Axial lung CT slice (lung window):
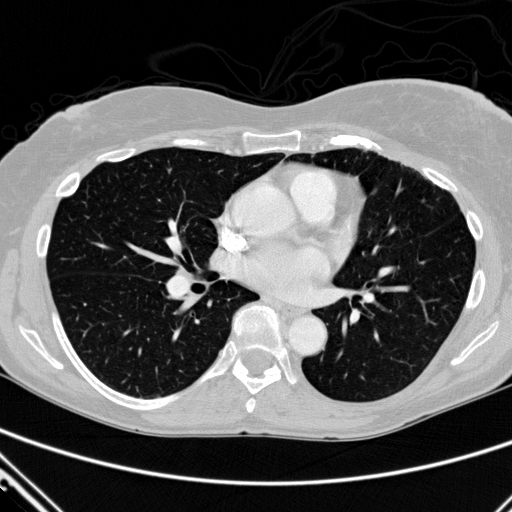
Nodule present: no